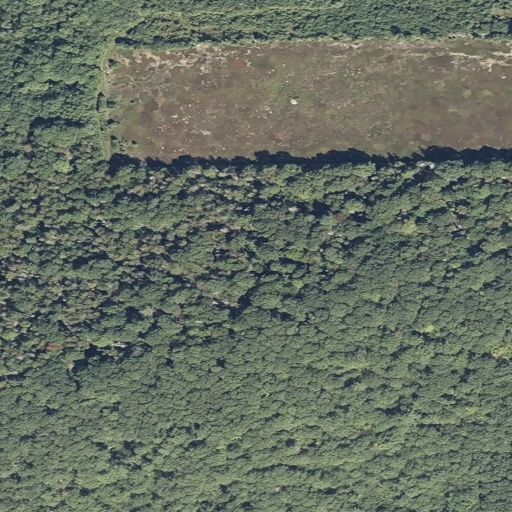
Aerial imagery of mountain in Maine named Downs Hill containing deciduous forest, pasture, evergreen forest, and mixed forest